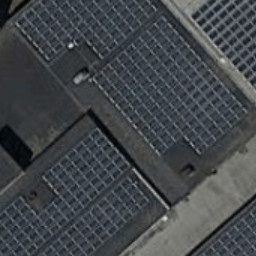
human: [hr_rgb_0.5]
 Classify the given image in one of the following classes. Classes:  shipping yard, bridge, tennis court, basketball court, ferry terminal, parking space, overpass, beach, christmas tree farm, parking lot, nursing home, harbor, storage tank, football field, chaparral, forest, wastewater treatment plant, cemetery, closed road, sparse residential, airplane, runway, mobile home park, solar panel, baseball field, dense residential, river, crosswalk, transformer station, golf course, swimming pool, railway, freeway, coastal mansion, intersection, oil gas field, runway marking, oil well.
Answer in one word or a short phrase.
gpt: solar panel